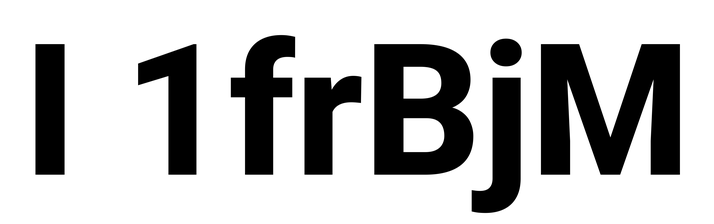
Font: Roboto_ExtraBold